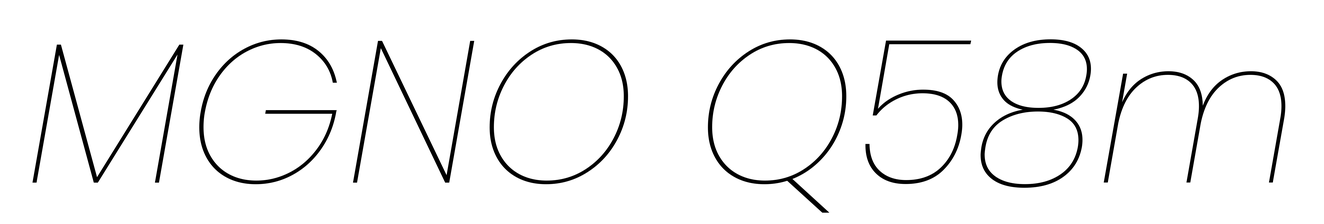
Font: Poppins-ThinItalic